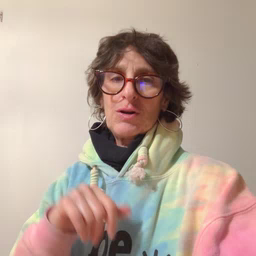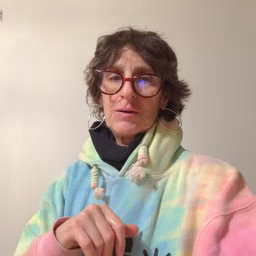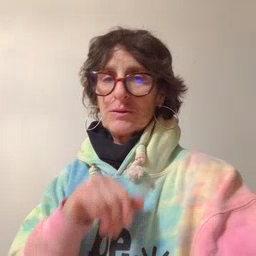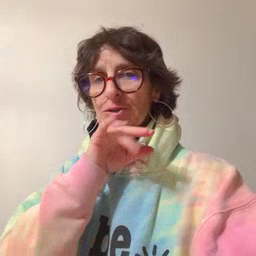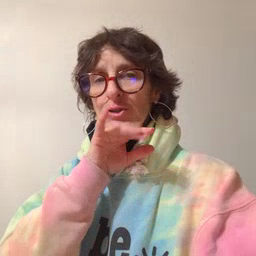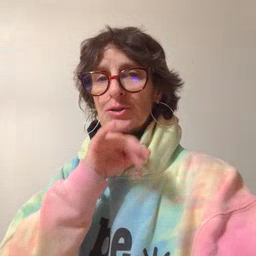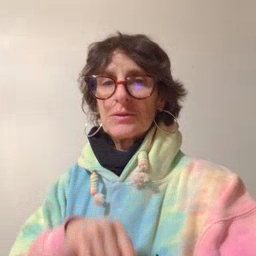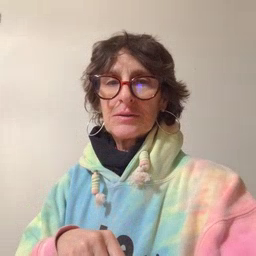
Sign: dirty